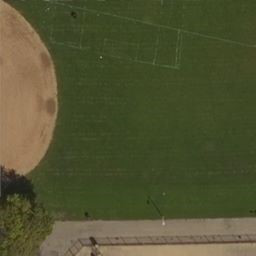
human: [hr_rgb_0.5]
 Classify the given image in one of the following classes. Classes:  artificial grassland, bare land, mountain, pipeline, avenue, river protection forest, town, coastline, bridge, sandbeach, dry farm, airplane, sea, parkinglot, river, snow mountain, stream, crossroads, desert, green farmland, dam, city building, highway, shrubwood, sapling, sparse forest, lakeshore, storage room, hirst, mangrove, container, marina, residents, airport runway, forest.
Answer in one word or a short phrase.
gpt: artificial grassland